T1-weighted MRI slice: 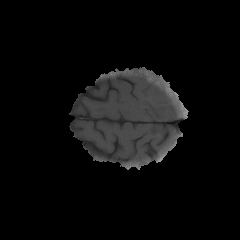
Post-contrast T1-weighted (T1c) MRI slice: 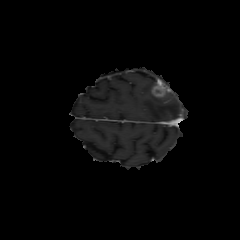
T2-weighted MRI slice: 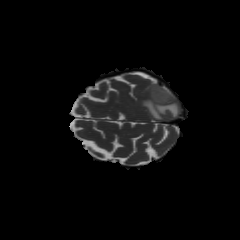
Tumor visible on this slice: yes